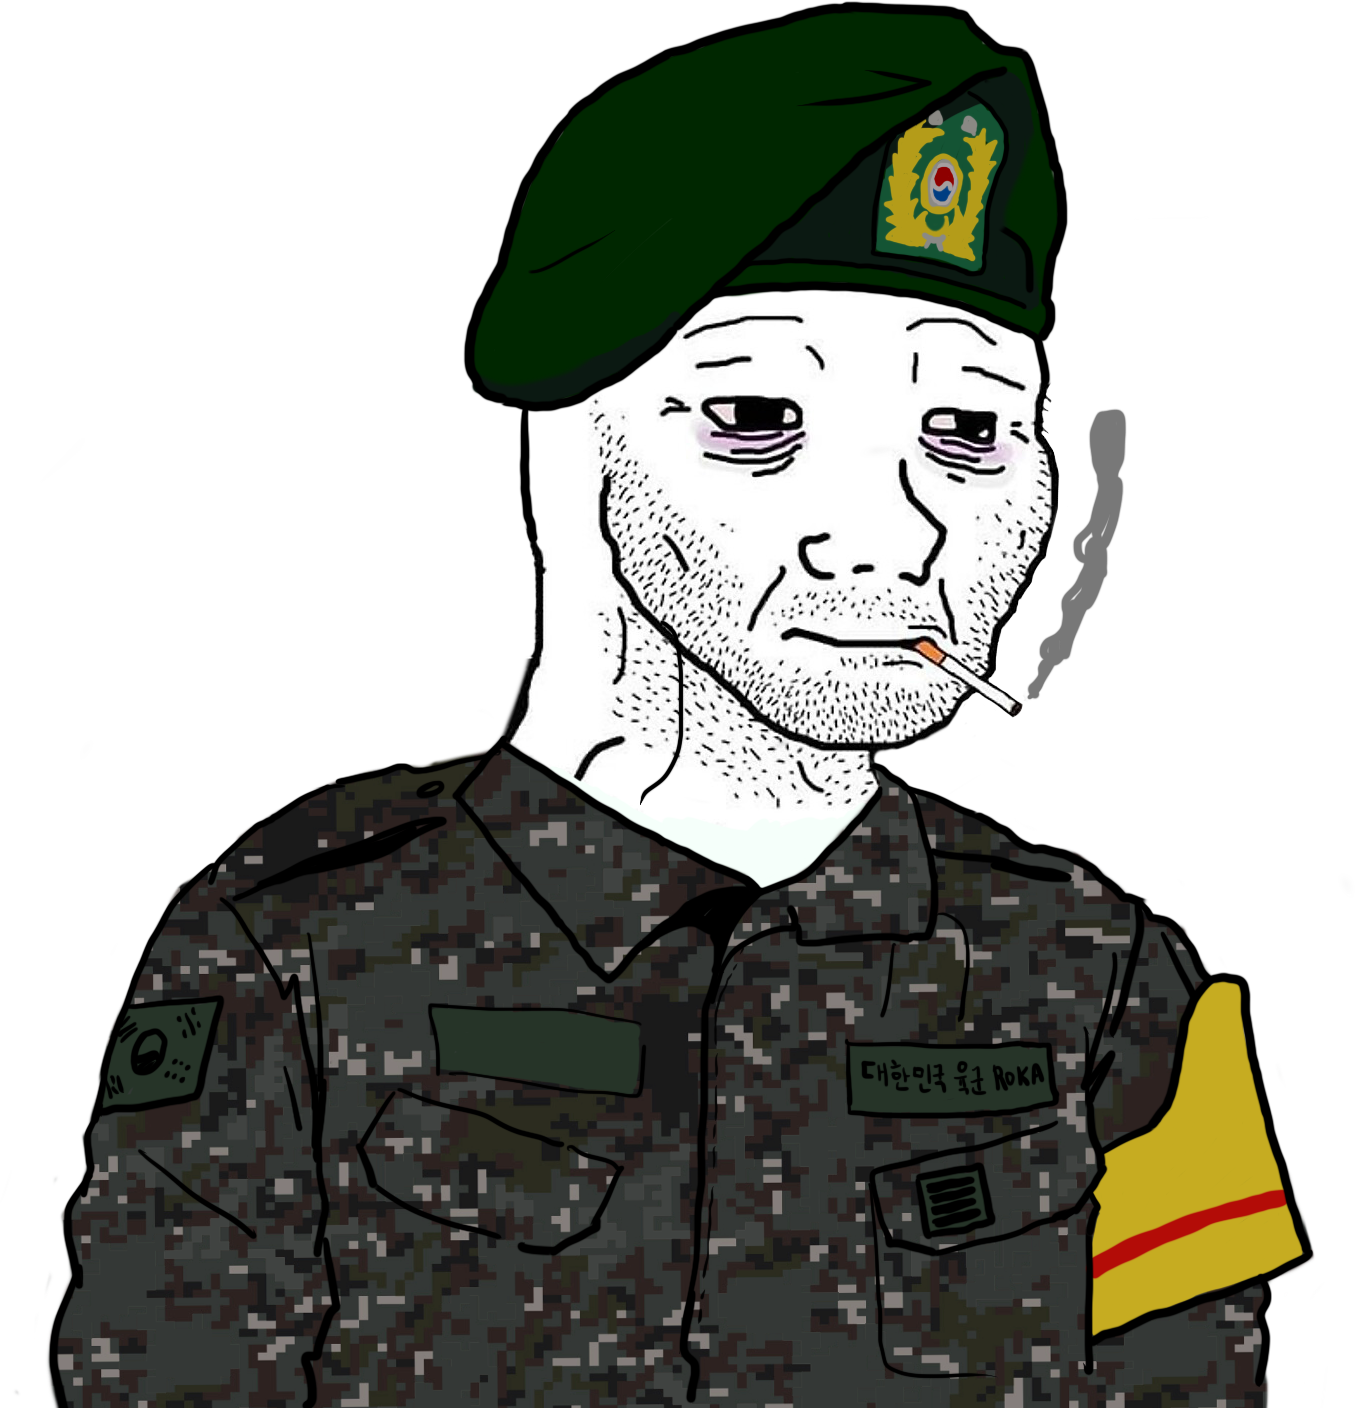
Label: 5_Doomer